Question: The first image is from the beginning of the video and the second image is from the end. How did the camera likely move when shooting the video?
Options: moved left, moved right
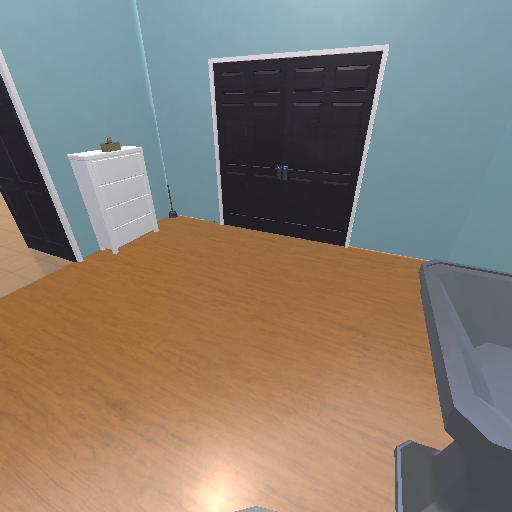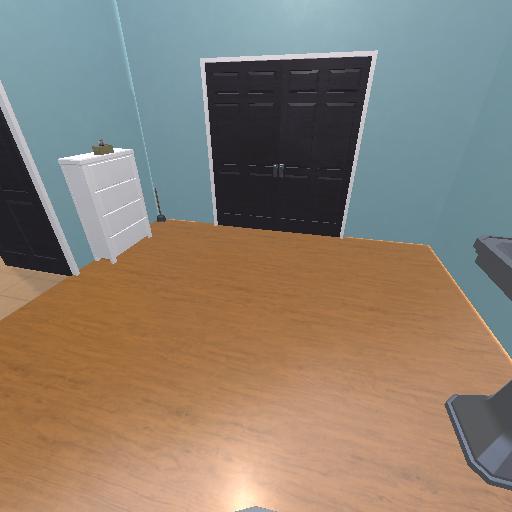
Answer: moved left